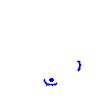
Particle: proton